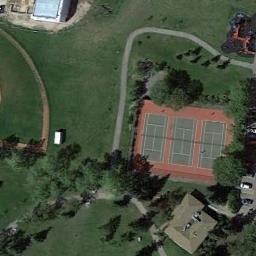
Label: tennis_court